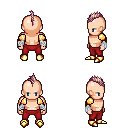
a pixel art fantasy rpg character, male body template, human, light skin, gold arm armor, red pants, white blonde mohawk hairstyle, white cloth bandages, gold boots, four views (front, back, left, right), 2x2 character sprite sheet, small pixel art, hard edges, no anti-aliasing